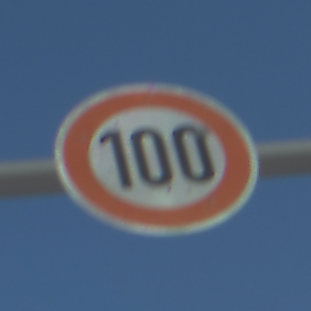
Verkehrszeichen: Geschwindigkeit100
Umgebung: Outdoor, Nature
Tageszeit: MorningAfternoon
Wetter: Clear
Licht: Natural
Jahreszeit: NotSpecified
Kontrast: HighContrast